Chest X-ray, PA view. Patient: 20 years old, sex F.
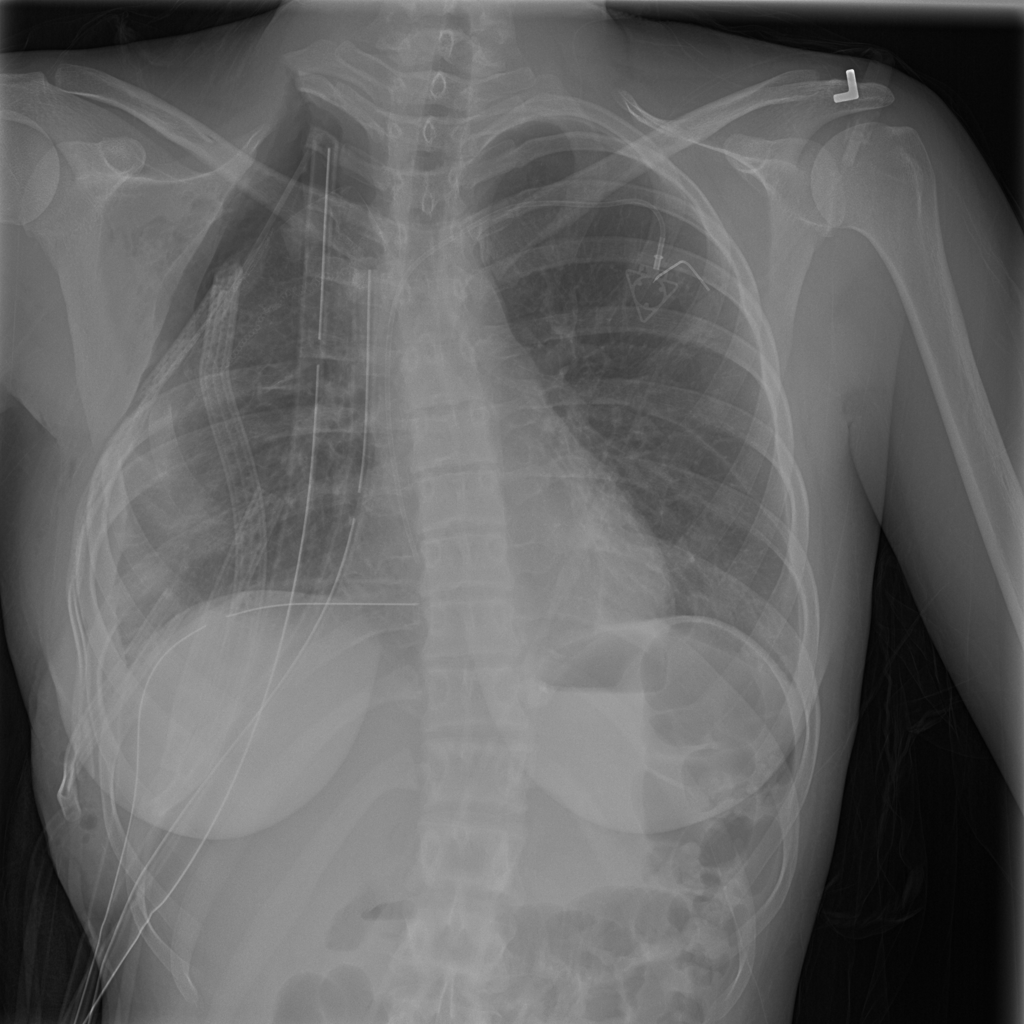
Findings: Emphysema, Infiltration, Pneumothorax